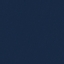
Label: SeaLake